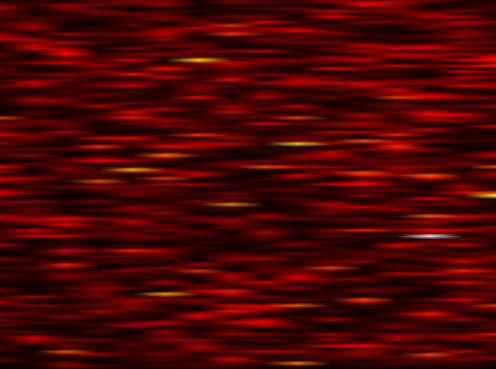
Label: FOFDM